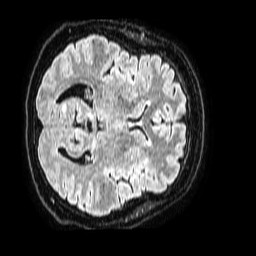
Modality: FLAIR
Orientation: axial
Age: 52
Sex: female
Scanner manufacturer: philips
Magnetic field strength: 1.5 T
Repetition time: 4.8 s
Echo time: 0.3 s